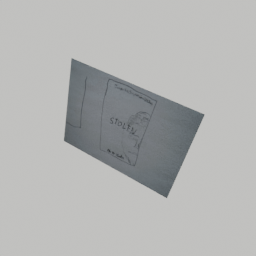
Label: decoration